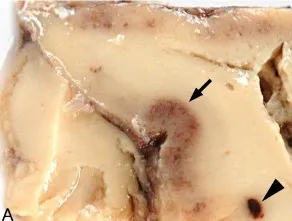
Neuropathological analysis revealing laminar necrosis and hypoxic neuronal cell death in the absence of overt arterial pathology. (A,B) Gross appearance revealed cortical discoloration due to laminar necrosis ( ) and small white matter hemorrhage ( ) in occipitotemporal regions.
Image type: medical_photograph (other_medical_photograph)